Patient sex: M
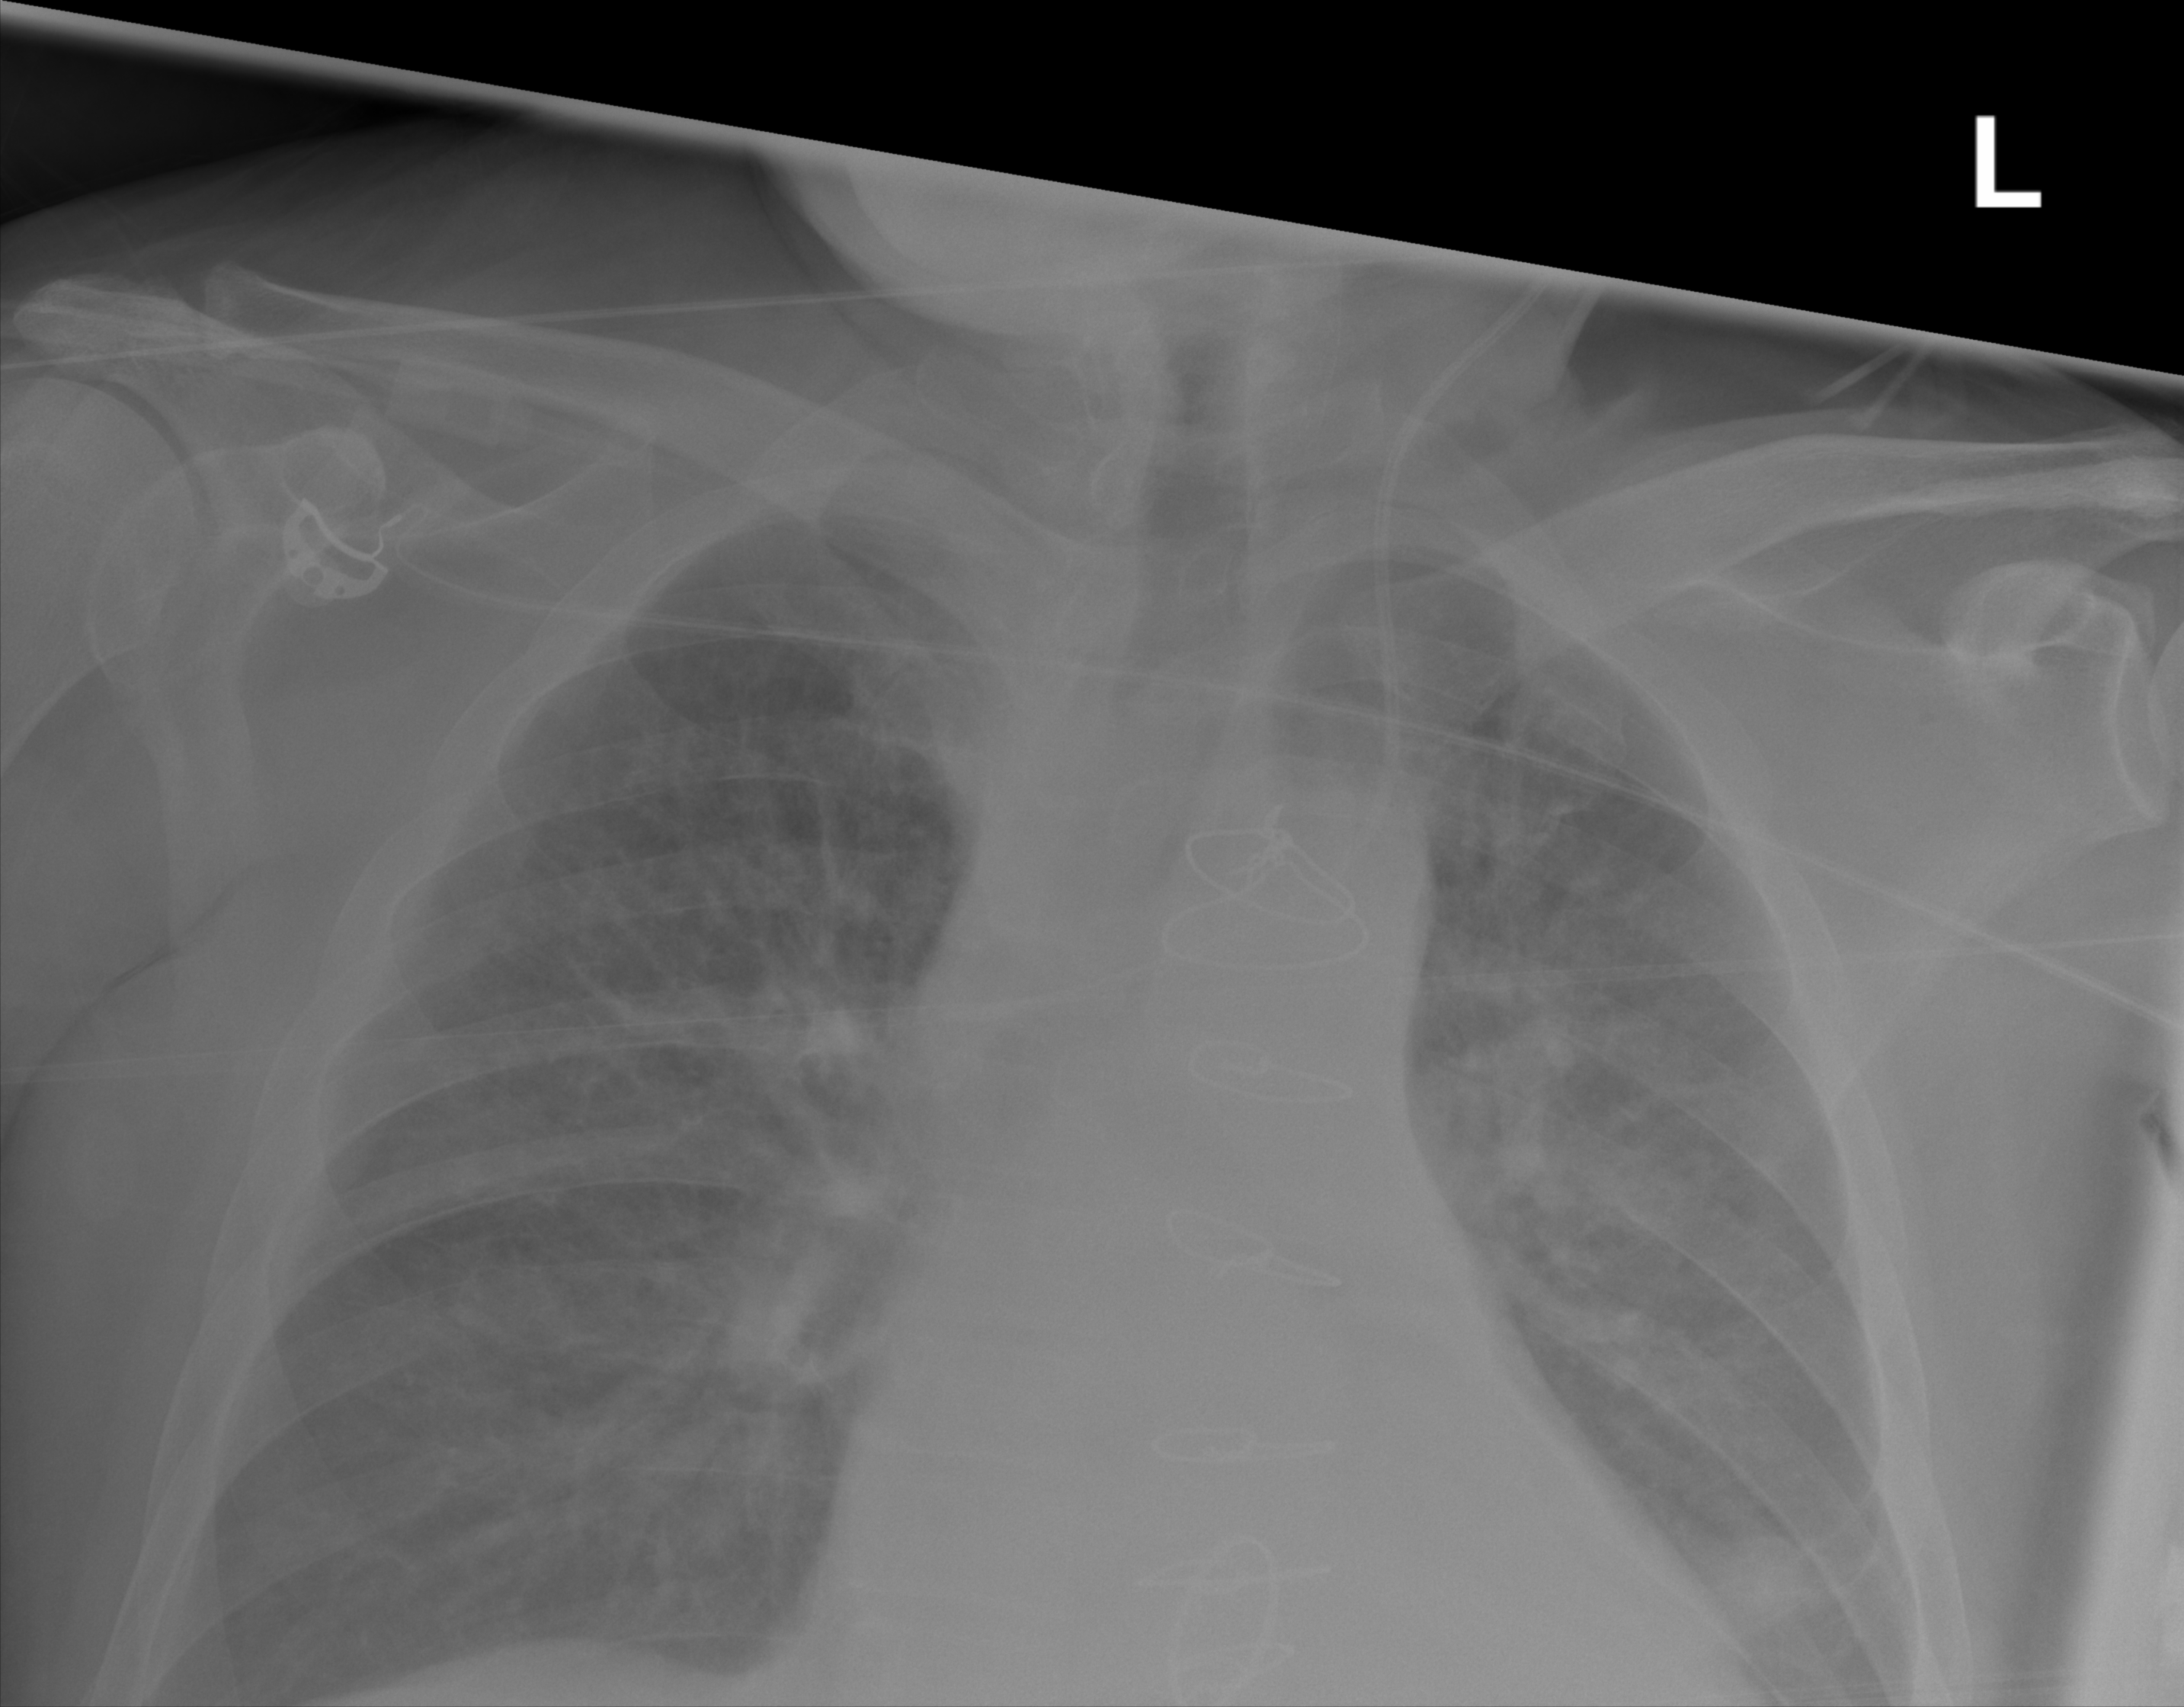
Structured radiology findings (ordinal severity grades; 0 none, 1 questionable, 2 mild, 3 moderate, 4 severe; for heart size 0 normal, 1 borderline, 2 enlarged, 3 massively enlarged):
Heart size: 2
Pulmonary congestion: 2
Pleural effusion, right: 0
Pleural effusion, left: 2
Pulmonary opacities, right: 0
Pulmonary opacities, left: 0
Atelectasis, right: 0
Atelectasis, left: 2